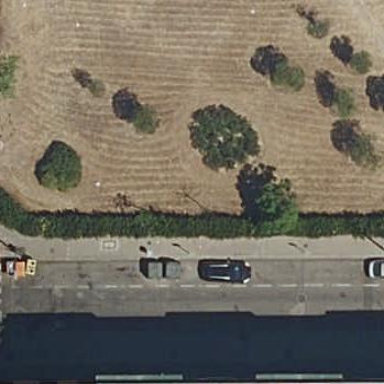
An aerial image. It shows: Garden with kerb barrier.